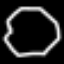
Label: octagon